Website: macys
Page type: gifting
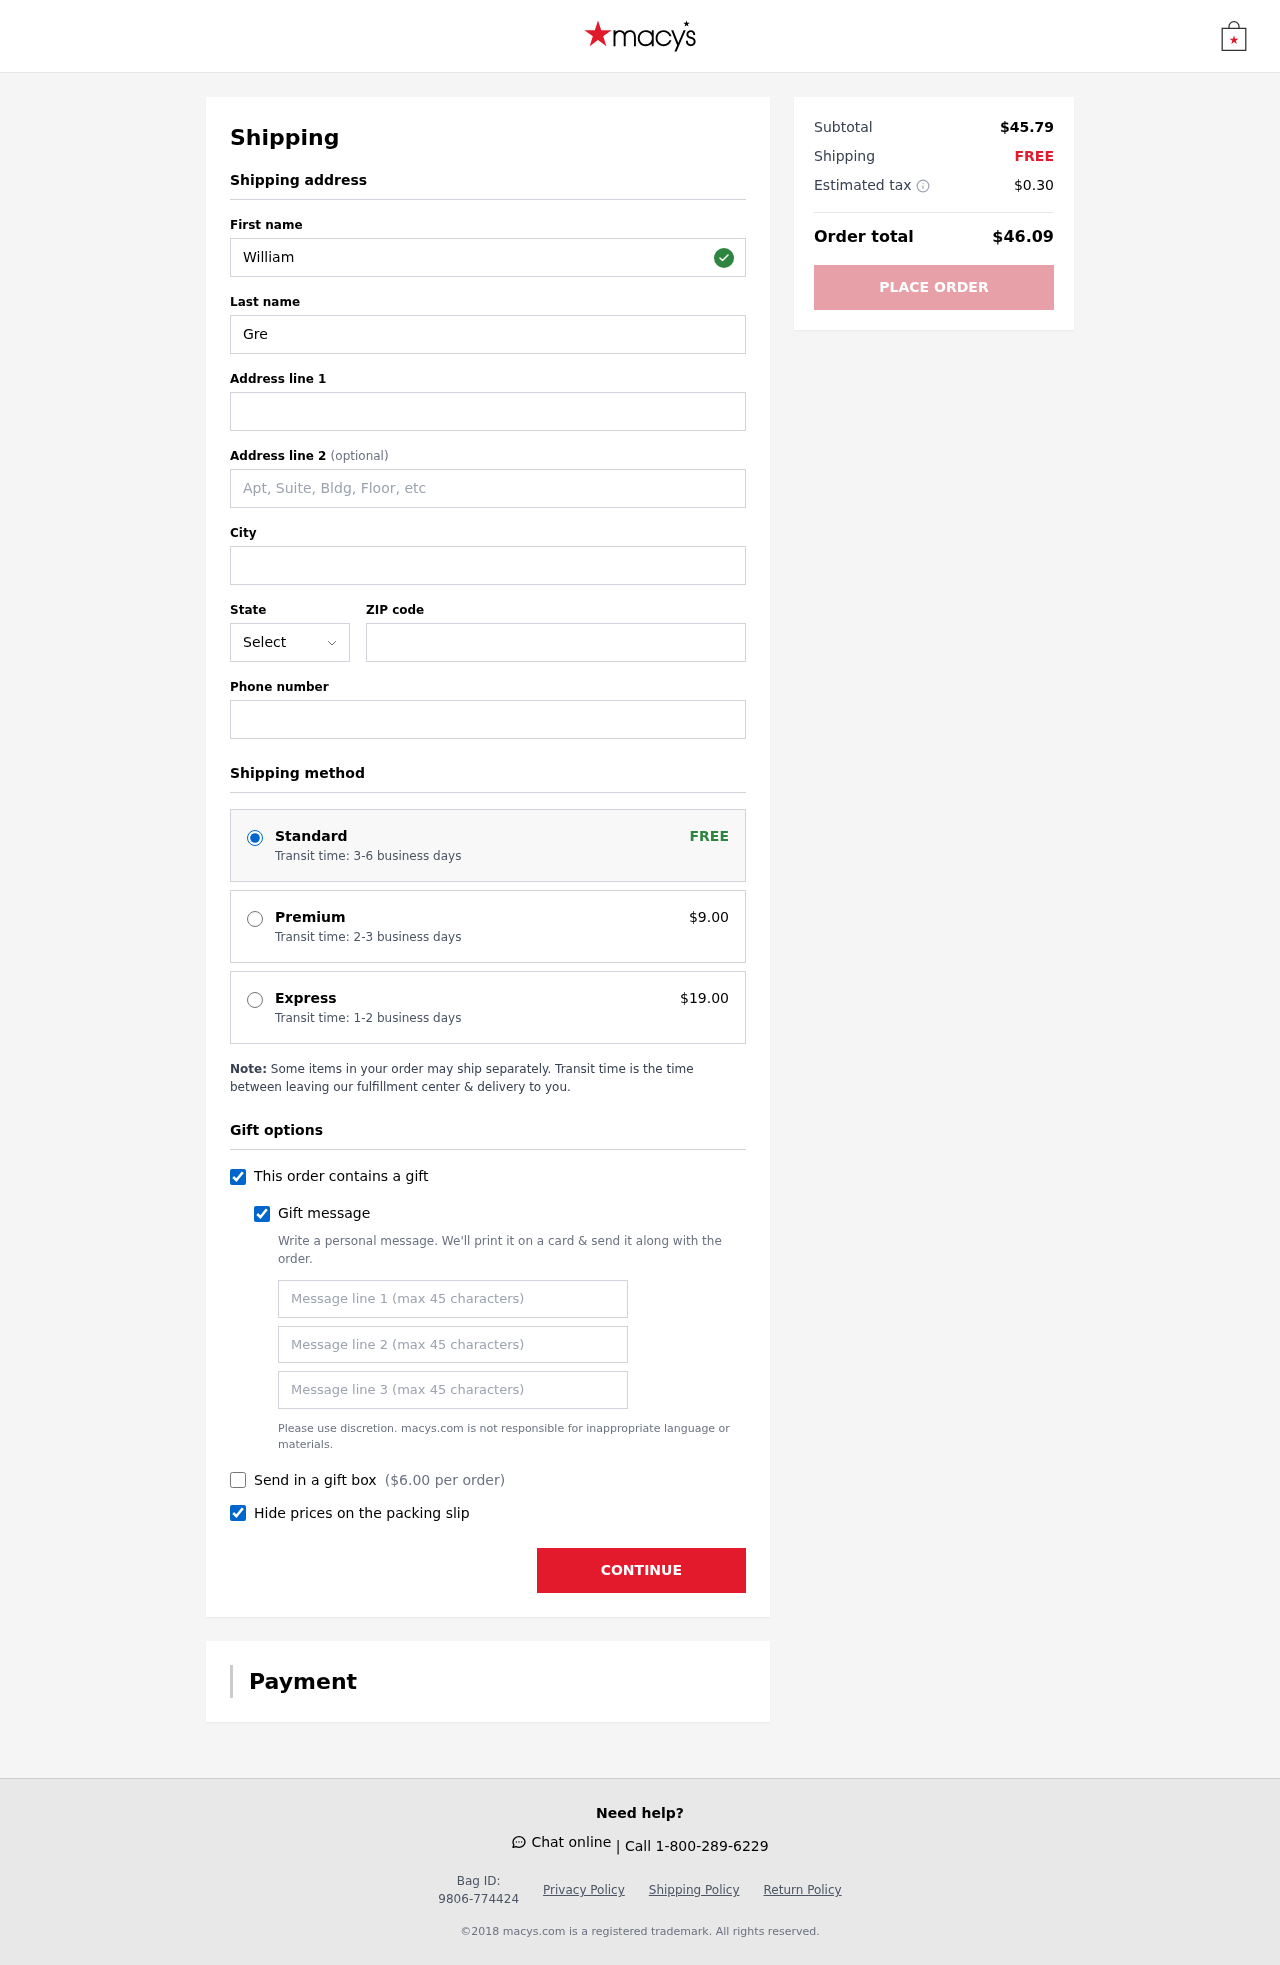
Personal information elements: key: PII_STATE_ABBR
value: AZ
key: PII_FIRSTNAME
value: William
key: PII_LASTNAME
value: Green
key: PII_STREET
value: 227 Gloria Isle Suite 621
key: PII_STREET2
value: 1701 Gilbert Point
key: PII_CITY
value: Erikburgh
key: PII_POSTCODE
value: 07144
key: PII_PHONE
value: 7094716606
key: PII_GIFT_MESSAGE
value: Hey Jessica, I saw these sandals and immediately thought of you—they seemed perfect for your summer adventures! Hope they bring you as much joy as you bring to everyone around you. Enjoy!  William
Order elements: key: ORDER_SHIPPING_STANDARD
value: Transit time: 3-6 business days
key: ORDER_SHIPPING_PREMIUM
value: Transit time: 2-3 business days
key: ORDER_SHIPPING_PREMIUM_PRICE
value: $9.00
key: ORDER_SHIPPING_EXPRESS
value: Transit time: 1-2 business days
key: ORDER_SHIPPING_EXPRESS_PRICE
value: $19.00
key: ORDER_GIFT_BOX_PRICE
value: $6.00
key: ORDER_SUBTOTAL
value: $45.79
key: ORDER_SHIPPING_COST
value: FREE
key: ORDER_TAX
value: $0.30
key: ORDER_TOTAL
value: $46.09